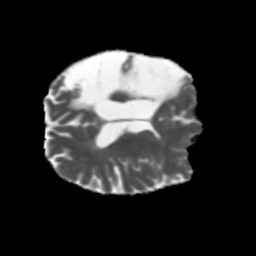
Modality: MD
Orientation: axial
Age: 49
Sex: male
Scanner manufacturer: siemens
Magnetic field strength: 3 T
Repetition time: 5.47 s
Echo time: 0.0854 s